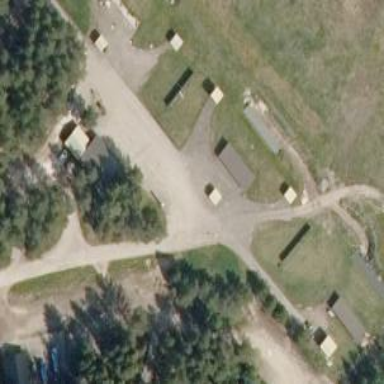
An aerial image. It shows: Shooting club.